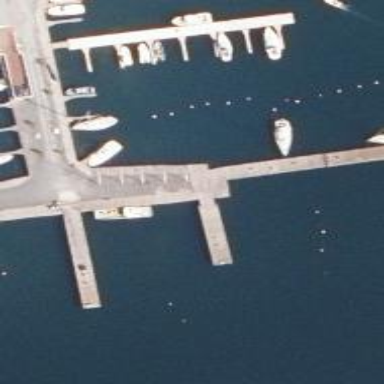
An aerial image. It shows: Man-made pier.